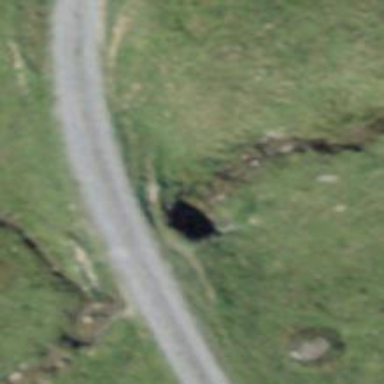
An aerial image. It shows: Culvert tunnel.